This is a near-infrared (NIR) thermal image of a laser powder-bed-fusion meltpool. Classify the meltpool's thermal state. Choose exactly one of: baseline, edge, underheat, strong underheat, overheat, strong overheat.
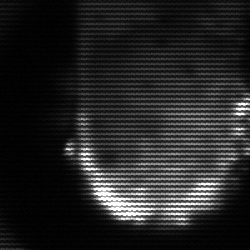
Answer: baseline